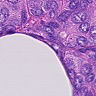
Metastatic tissue present: yes